Aerial crown-view tile of a tropical tree (Barro Colorado Island, Panama), acquired 20240918:
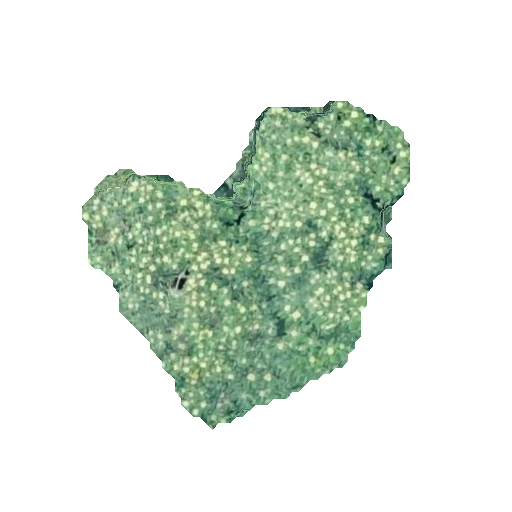
Species: Trattinnickia aspera
GBIF accepted scientific name: Trattinnickia aspera
Crown area: 103.115 m²